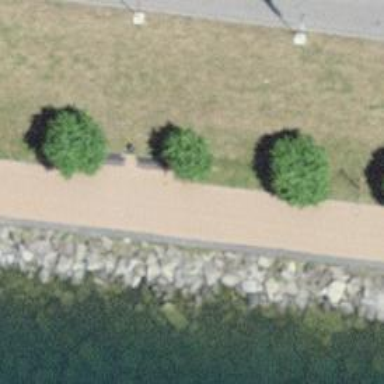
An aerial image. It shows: Bench.